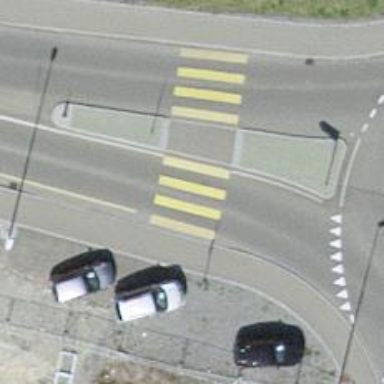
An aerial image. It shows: Uncontrolled zebra crossing on the road.